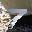
Label: 7